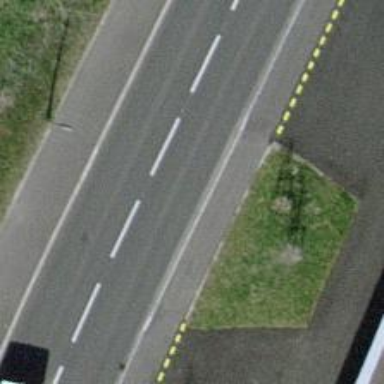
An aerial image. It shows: Sidewalk along the footway.